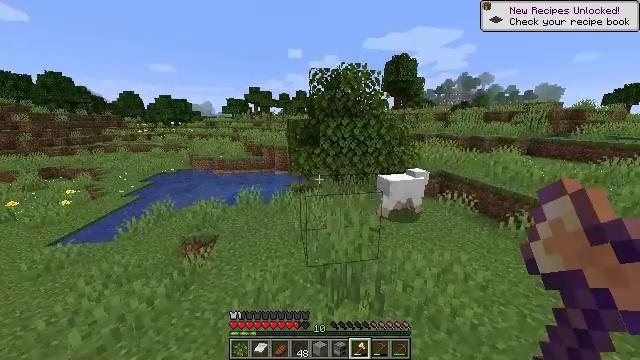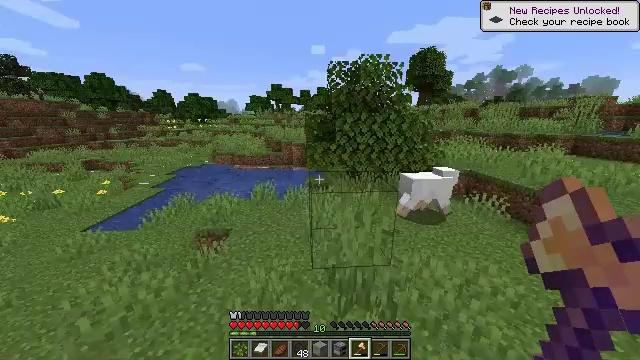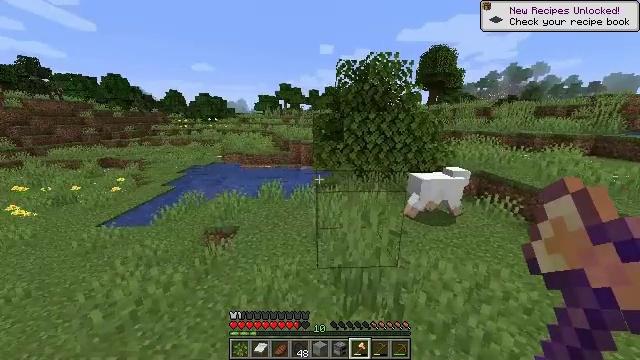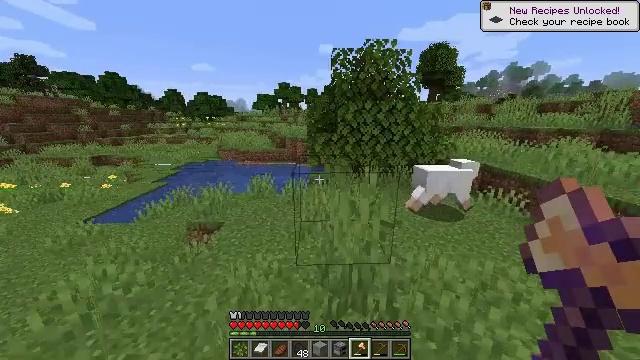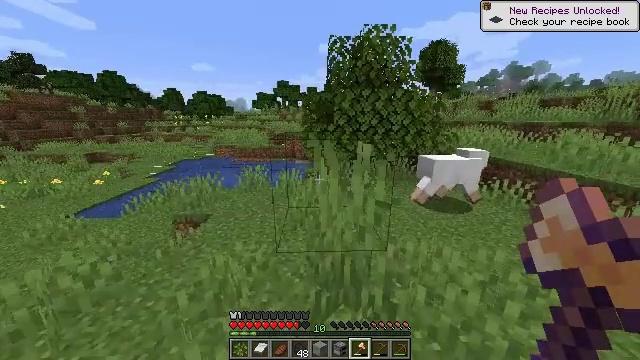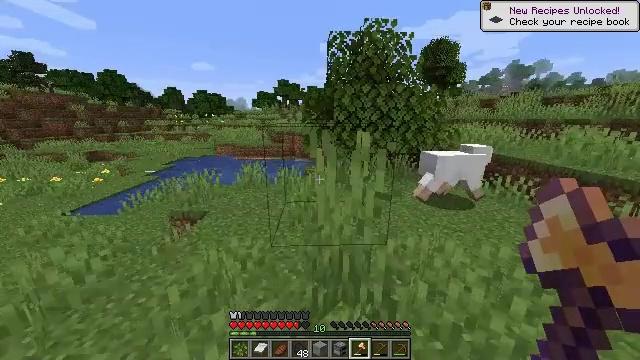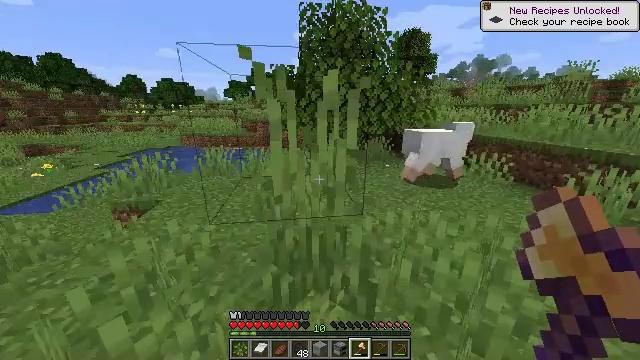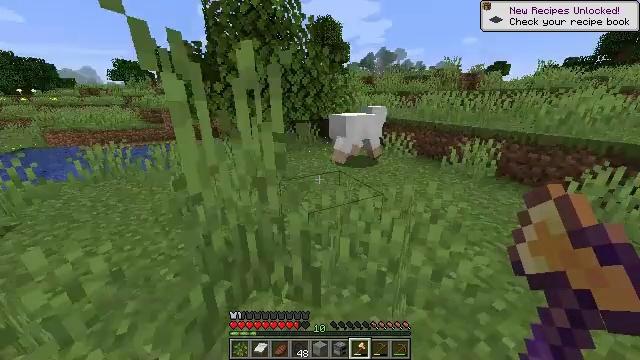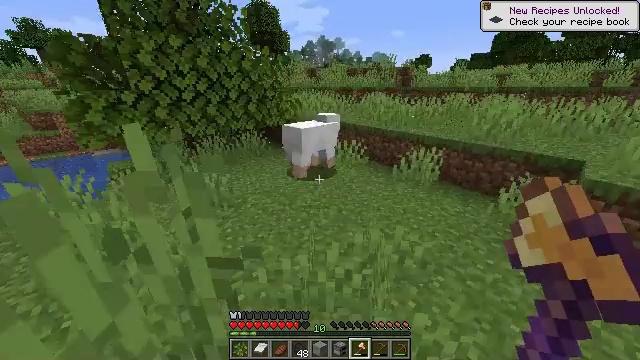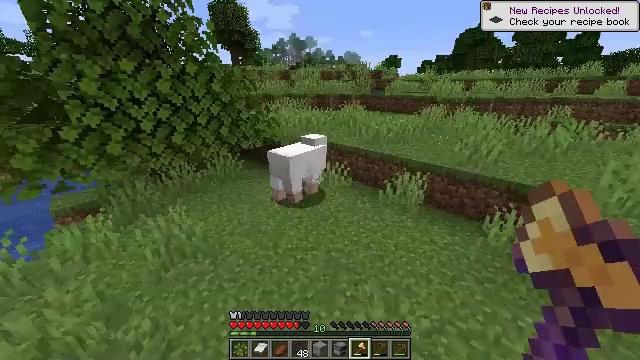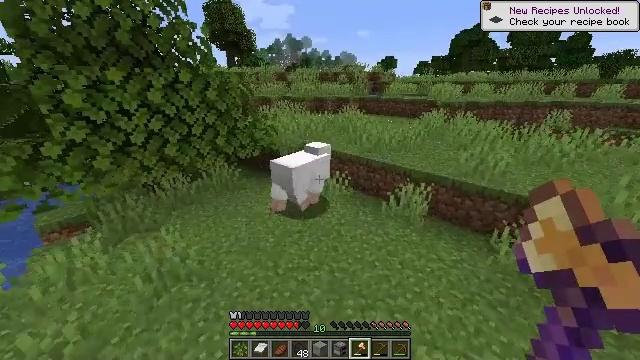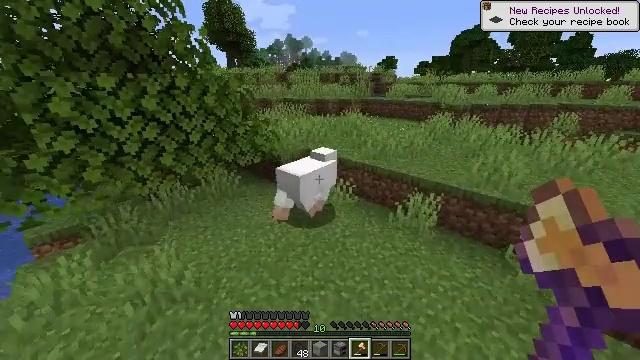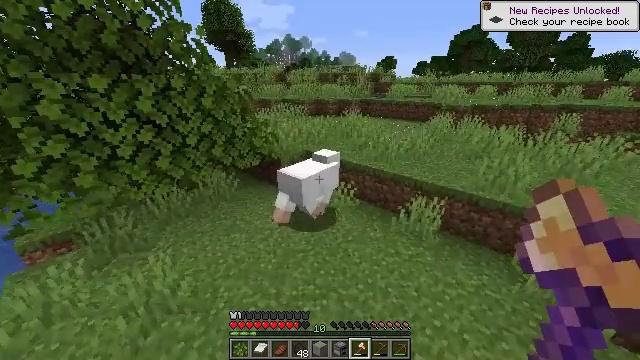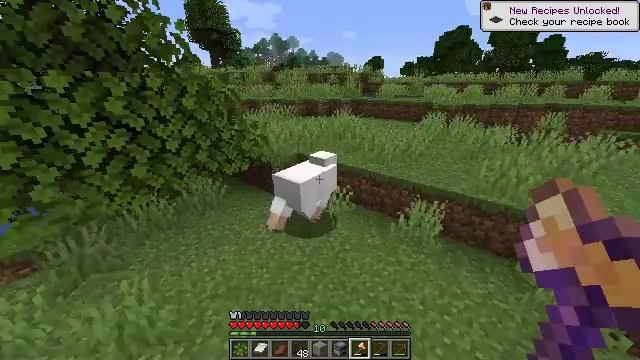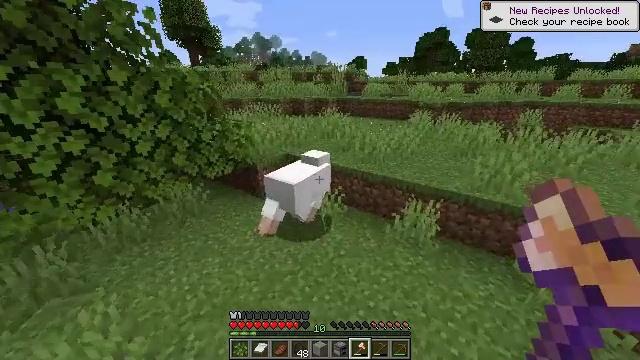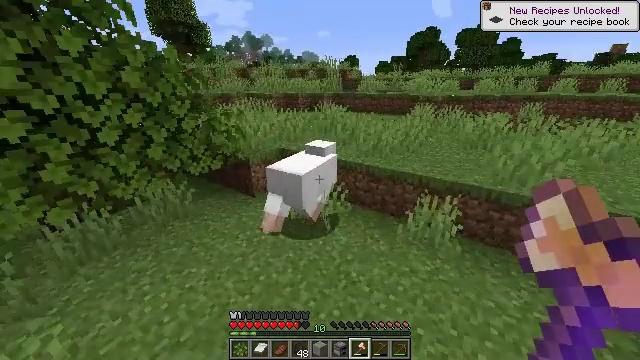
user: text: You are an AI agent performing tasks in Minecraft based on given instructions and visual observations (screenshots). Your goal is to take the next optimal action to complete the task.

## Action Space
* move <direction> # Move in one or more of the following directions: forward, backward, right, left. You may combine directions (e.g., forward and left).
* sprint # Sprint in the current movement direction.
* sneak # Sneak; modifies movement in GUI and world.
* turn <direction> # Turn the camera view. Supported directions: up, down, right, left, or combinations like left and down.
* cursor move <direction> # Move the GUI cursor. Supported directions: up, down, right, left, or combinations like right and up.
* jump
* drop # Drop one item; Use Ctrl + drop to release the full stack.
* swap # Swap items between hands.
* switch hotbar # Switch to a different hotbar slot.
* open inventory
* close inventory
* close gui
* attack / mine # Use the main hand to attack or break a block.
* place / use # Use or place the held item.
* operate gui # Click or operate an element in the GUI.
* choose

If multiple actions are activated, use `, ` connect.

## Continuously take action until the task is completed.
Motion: motion action
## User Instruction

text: Hunt a sheep.
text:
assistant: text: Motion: move forward, sprint, turn left
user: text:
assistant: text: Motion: move forward, sprint, turn left
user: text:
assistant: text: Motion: move forward
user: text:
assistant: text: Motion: move forward
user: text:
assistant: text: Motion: move forward
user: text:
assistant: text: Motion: move forward, turn right and down
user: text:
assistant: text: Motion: move forward, turn right and down, jump
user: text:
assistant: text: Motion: move forward, turn right and down, jump
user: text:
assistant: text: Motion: move forward, turn right, jump
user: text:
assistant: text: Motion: move forward, jump
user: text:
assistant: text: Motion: move forward, jump
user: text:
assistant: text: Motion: move forward, jump
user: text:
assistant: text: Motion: move forward, turn right, jump
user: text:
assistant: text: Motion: move forward, turn right
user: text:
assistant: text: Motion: turn right
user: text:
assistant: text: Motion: no_op
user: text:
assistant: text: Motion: no_op
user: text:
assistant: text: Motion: no_op
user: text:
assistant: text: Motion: no_op
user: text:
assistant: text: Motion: no_op
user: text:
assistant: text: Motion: move forward
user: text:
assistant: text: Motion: move forward
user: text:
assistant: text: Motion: move forward
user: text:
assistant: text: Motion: move forward
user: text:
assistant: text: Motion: move forward
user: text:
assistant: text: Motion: move forward, jump
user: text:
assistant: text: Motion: move forward, turn right, jump
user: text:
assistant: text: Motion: move forward, turn right, jump
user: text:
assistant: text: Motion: move forward, jump
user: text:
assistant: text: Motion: move forward, turn up, jump